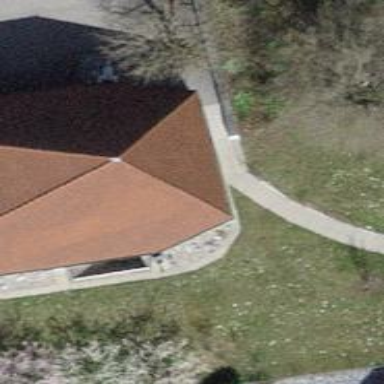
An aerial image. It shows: Building with ridge on the roof.